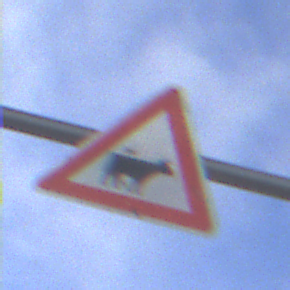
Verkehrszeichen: ViehtriebLinks
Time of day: SunriseSunset
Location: Outdoor (Nature)
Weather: PartlyCloudy
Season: NotSpecified
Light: Natural